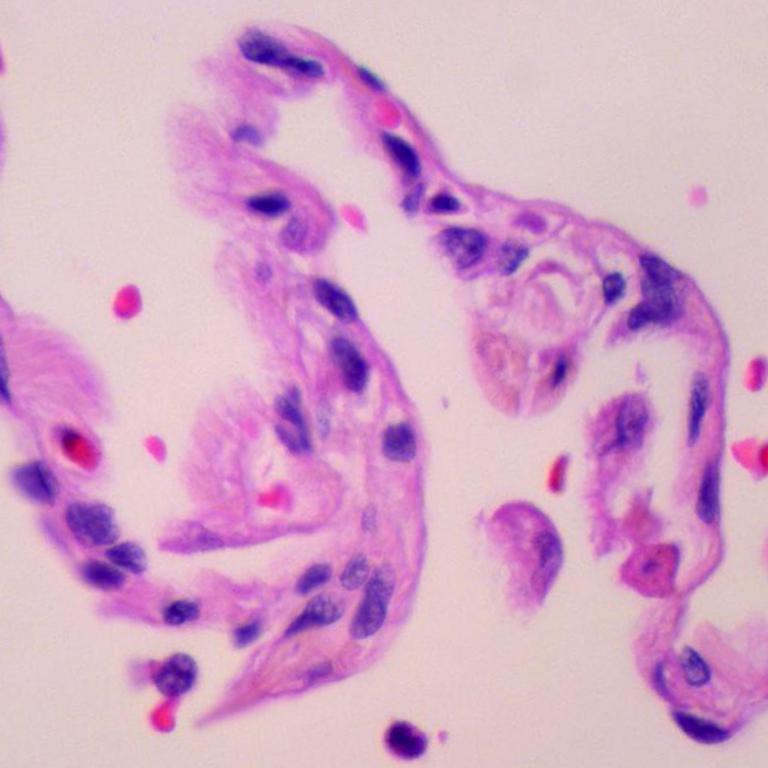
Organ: lung
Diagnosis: benign